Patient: sex M, age 57
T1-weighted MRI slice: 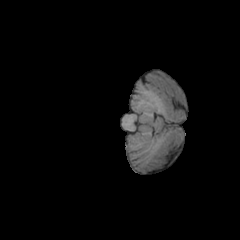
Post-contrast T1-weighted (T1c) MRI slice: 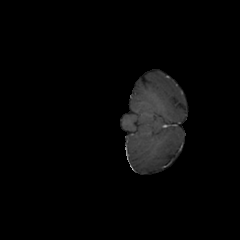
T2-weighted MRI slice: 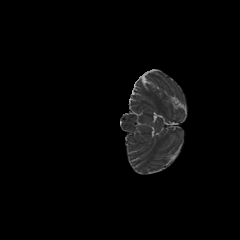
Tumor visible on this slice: no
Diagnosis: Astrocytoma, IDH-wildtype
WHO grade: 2